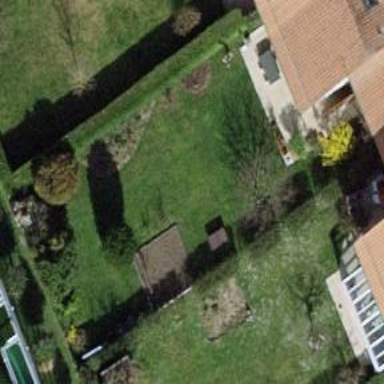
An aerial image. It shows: Garden surrounded by fence.